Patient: sex M, age 73
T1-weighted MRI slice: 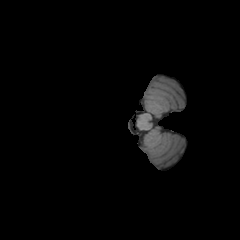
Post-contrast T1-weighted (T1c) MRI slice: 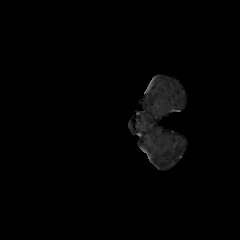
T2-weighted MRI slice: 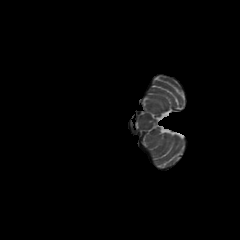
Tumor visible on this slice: no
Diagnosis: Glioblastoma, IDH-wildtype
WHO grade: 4